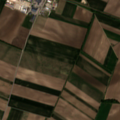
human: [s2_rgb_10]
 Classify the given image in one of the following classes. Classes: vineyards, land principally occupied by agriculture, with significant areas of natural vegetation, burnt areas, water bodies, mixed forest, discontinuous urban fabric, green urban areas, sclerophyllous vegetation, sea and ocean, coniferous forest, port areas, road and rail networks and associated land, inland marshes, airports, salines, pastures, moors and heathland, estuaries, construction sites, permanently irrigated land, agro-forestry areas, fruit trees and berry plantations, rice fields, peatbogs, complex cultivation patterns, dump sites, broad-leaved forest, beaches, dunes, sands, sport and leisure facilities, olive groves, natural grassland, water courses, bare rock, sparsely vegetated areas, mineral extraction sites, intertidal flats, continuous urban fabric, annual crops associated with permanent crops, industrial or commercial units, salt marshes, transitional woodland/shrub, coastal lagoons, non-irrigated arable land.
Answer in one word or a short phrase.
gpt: discontinuous urban fabric, non-irrigated arable land